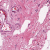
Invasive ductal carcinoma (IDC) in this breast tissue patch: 0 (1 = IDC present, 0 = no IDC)